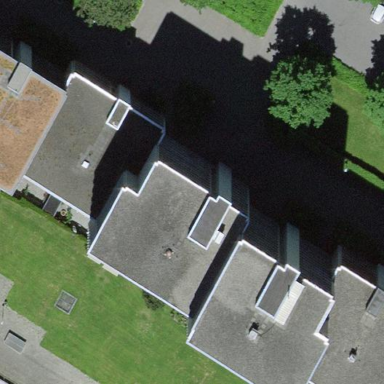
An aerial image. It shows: Image showing building with apartments.